Aerial crown-view tile of a tropical tree (Barro Colorado Island, Panama), acquired 20250915:
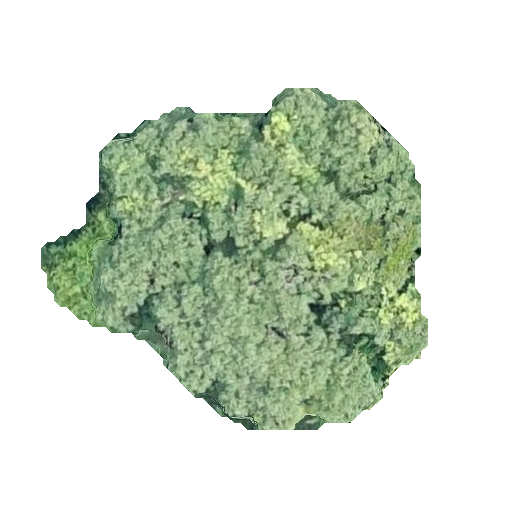
Species: Astronium graveolens
GBIF accepted scientific name: Astronium graveolens
Crown area: 134.015 m²